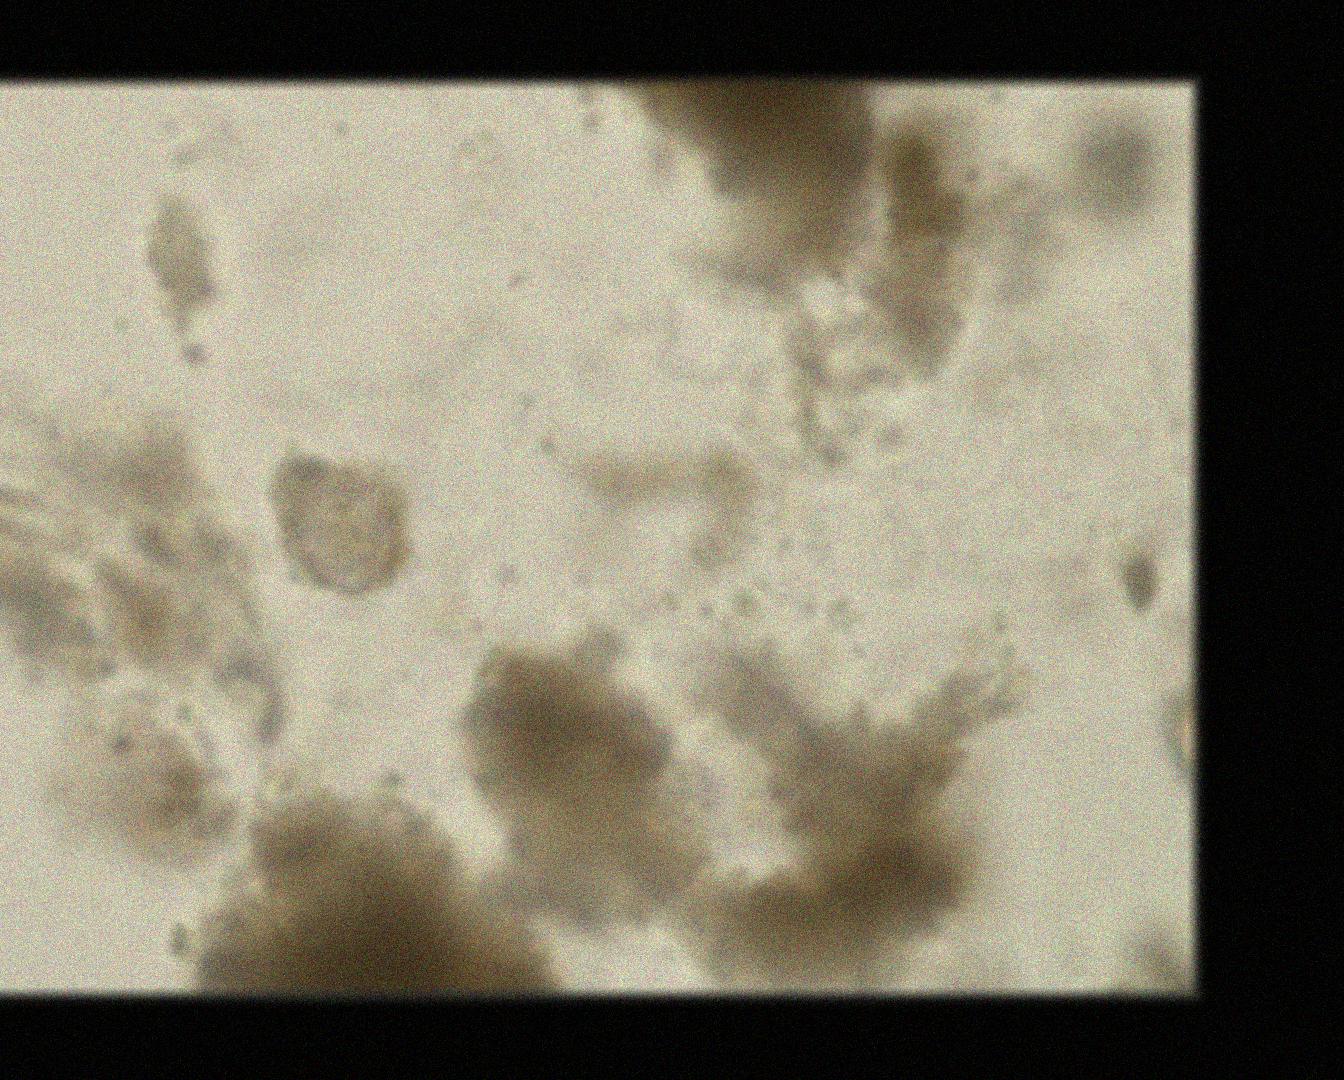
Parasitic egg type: Hymenolepis nana